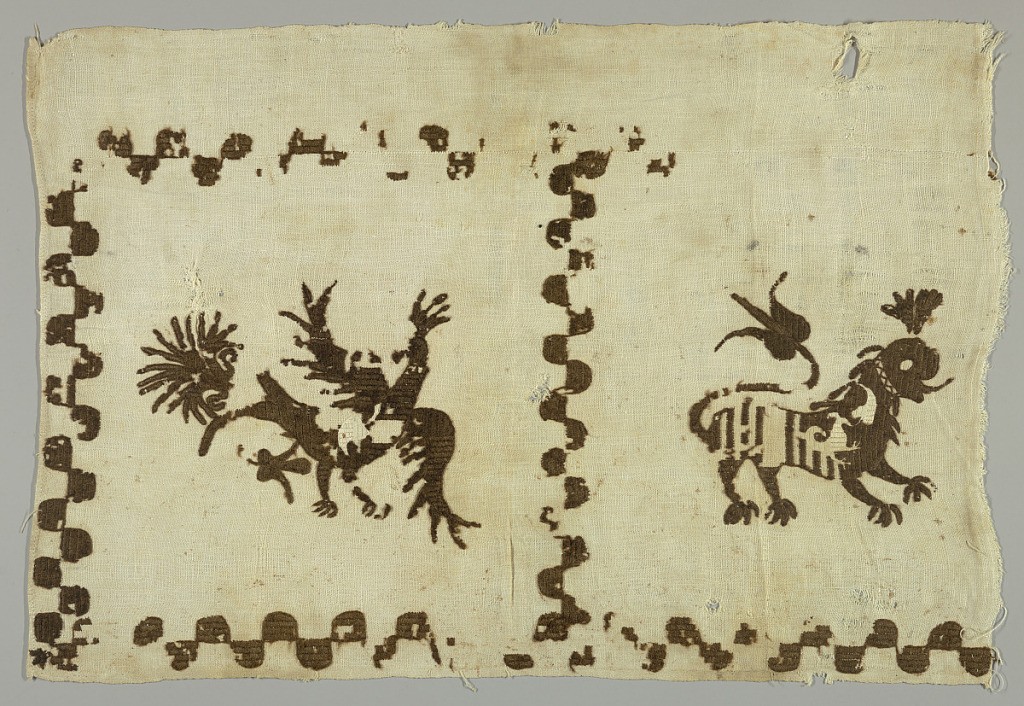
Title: Textile
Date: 17th–18th century
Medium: linen, cotton, wool Technique: embroidered
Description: Breadth of soft course cloth with two squares of embroidered decoration: in one square, mythological beast (related to Mude jar lion (?) ) with palmate feet, long tail with leaf ending , stylized mane, etc., in dark brown wool; white eye and white bird with spread wings, composite flower, in brown wool; white leaf embroidered on breast; white collar. Squares outlined in simple checkered border, with checks rounded on three sides in dark brown wool.